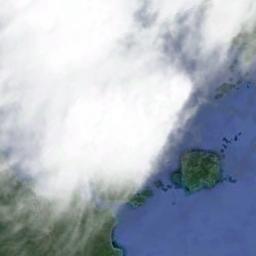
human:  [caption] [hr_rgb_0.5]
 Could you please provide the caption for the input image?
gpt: The white cloud is above blue sea and green island .

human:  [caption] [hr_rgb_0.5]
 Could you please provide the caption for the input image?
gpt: Crowded white clouds on green land and blue sea .

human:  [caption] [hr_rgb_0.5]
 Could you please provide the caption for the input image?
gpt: The stratus clouds are located above the sea and the land covered by dense vegetation .

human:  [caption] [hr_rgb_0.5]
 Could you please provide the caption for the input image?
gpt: There is a little thin cloud above the brown farmland .

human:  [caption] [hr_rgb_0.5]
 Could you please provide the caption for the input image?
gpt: Large thick white clouds over a coast .